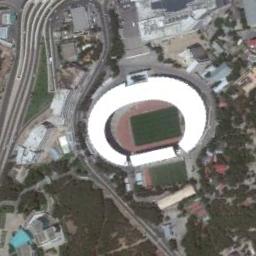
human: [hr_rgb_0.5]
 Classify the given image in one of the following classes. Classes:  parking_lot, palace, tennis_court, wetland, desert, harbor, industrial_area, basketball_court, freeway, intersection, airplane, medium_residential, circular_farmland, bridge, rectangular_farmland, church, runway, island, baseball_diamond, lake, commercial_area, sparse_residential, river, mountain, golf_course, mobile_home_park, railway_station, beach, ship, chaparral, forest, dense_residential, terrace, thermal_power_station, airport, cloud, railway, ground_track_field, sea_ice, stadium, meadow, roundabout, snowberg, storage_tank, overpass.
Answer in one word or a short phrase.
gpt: stadium